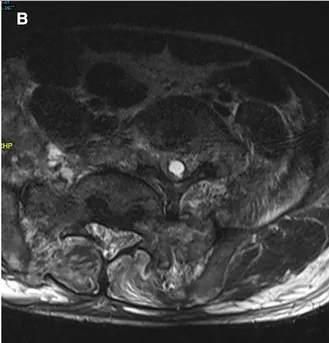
Cross-sectional. MRI images showed the dural tear and cerebrospinal fluid leakage. MRI, magnetic resonance imaging.
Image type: radiology (mri)